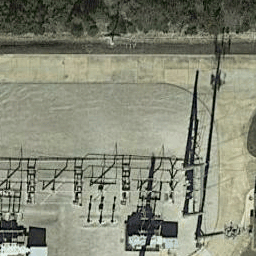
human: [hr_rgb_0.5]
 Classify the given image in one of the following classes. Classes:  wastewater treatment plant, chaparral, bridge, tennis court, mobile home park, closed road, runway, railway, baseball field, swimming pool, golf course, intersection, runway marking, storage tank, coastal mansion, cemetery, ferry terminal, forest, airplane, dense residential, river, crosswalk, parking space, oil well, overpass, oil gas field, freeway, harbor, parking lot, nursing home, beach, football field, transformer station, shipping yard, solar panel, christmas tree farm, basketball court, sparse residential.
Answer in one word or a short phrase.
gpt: transformer station